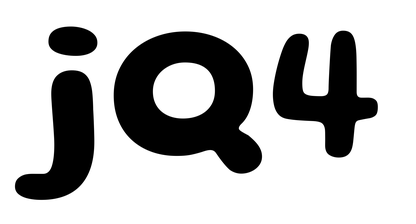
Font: Gluten_SemiBold